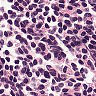
Metastatic tissue present: no